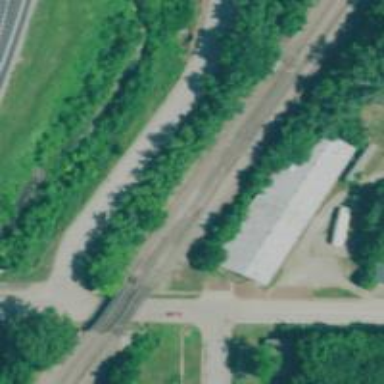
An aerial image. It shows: Railroad crossover.